Question: Our application has a crystal report (v.8) set to display a certain "Amount" field in Norwegian currency format (dots and commas switch places: 1,234.56 becomes 1.234,56). This field's value is fetched using a database connection by the report.
Now if the machine's regional settings are kept English(US), the report works as expected. But for Norwegian regional settings, the amounts become 100 times less. i.e. if amount for a record in the database is 1.234,56 (1,234.56 in en-US), on the report it turns out to be 12,34 (100 times less than original).
What could be the issue here? How can I get it working with Norwegian settings since those are the machine defaults?
Screenshot below shows how the field has been formatted in the crystal report. Another weird thing is that, instead of custom style, if I choose 'System Default Number Format' and click OK, this selection doesn't get saved, on viewing the formatting of the field again it will show 'Custom Style' selected. [Using crystal reports v8.5]

Details:
- - - -
On whether ODBC connection (vs. native) is the problem - If I use ODBC connection under Crystal Reports application, this report works correctly. Issue occurs only if I run it via our application.
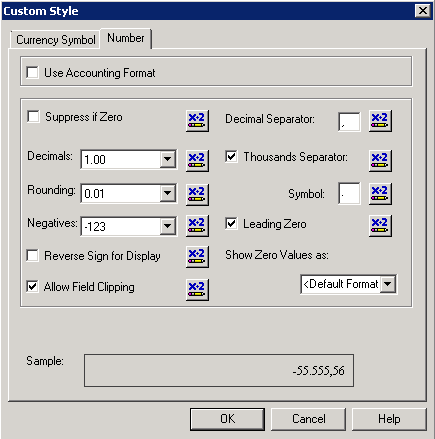
Answer: In the end, we upgraded the app to Crystal Reports 10 developer components and the issue disappeared. Found no way of fixing this while it was still on CR8.